Question: I want to design a panel like properties window of visual studio in my winform application.
Infact i want to have a grid that can accept a combobox as one of its cells,so user could select one of its items instead of typing.
I know it is possible in wpf but i want to know if there is any way to do this in winform app?
I'm looking for a way to show the result of FooForm in <URL> just in front of FooProperty.
I can not place screen shot of my real application here! but i have something like the following picture in my property grid and i want to show the name of the selected Background Image as value of BackgroudImage property that specified in the red rectangle instead of (none) value.

please tell me if there is a way to do this?
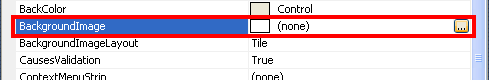
Answer: A grid can be provided via 'PropertyGrid'; this uses the 'System.ComponentModel' implementation, which is very flexible but quite complex. However, to provide suggested values - you use the 'GetStandardValues' method of 'TypeConverter'. Full example:
(: needs 'CanConvertFrom' / 'ConvertFrom' to work as combo)
'''
using System;
using System.ComponentModel;
using System.Windows.Forms;
namespace WindowsFormsApplication1
{
public class MyType
{
[TypeConverter(typeof(GiveMeOptionsConverter))]
public string SomeProperty {get;set;}
private class GiveMeOptionsConverter : TypeConverter
{
public override bool CanConvertFrom(ITypeDescriptorContext context, Type sourceType)
{
return sourceType == typeof(string) || base.CanConvertFrom(context, sourceType);
}
public override object ConvertFrom(ITypeDescriptorContext context, System.Globalization.CultureInfo culture, object value)
{
if (value is string) return value;
return base.ConvertFrom(context, culture, value);
}
public override bool GetStandardValuesSupported(ITypeDescriptorContext context)
{
return true;
}
public override bool GetStandardValuesExclusive(ITypeDescriptorContext context)
{
return false; // true is drop-down; false is combo
}
public override StandardValuesCollection GetStandardValues(ITypeDescriptorContext context)
{
// this gives you the 'MyType' instance if you need it
var obj = (MyType)context.Instance;
return new StandardValuesCollection(
new[] { "abc", "def", "ghi" });
}
}
}
static class Program
{
[STAThread]
static void Main()
{
Application.EnableVisualStyles();
Application.SetCompatibleTextRenderingDefault(false);
using (var grid = new PropertyGrid {
Dock = DockStyle.Fill,
SelectedObject = new MyType()
})
using (var form = new Form { Controls = { grid } })
{
Application.Run(form);
}
}
}
}
'''